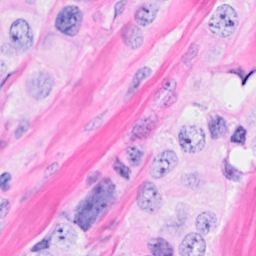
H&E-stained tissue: Breast